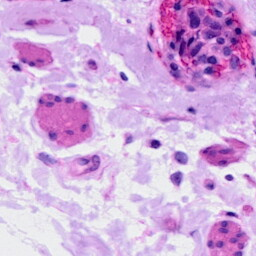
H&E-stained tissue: Ovarian